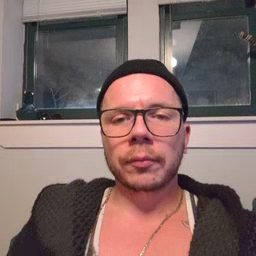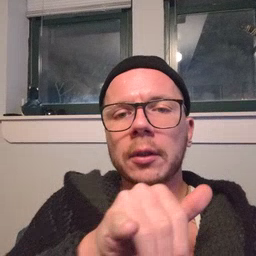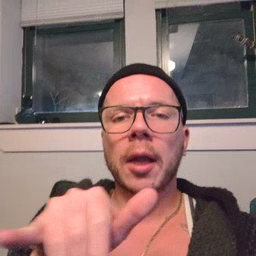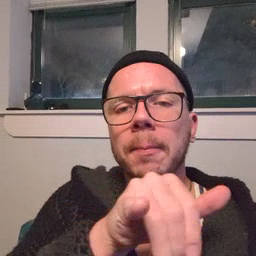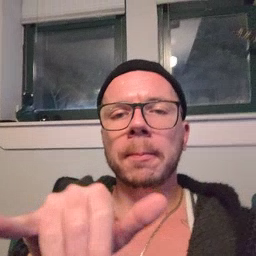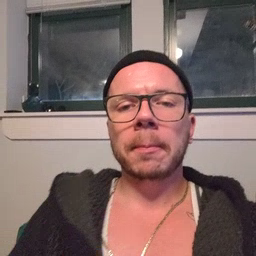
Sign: same